Question: You can see the image in the middle.

Any idea how to move it down to match please?
My code is included as <URL>. There is some space bellow the image also and I couldn't erase it. Is there some way that would move it?
'''
<div id="menu">
<ul>
<li><span><a href="/1.html">Link 1</a></span>
</li>
<li><span><a href="/2.html">Link 2</a></span>
</li>
<li class='widthAuto'><a href="/3.html"><img src='https://www.google.co.in/images/icons/product/chrome-48.png' height='80' height="175px" alt="Domu"/></a>
</li>
<li><span><a href="/4.html">Link 4</a></span>
</li>
<li><span><a href="/5.html">Link 5</a></span>
</li>
</ul>
</div>
'''
'''
body {
width: auto;
background-image: url(blue4.jpg);
background-size: cover;
margin: 2px 0 0 0;
}
#menu {
height:210px;
line-height:36px;
margin:0 auto;
text-align:center;
width:800px;
padding:0;
}
#menu ul {
display: inline;
-webkit-padding-start: 0px;
-webkit-margin-before: 2x;
-webkit-margin-after: 0px;
margin:0;
font-size: 0;
}
#menu ul li {
text-algin:center;
display:inline;
font-family:Arial, sans-serif;
font-size:40px;
padding:0 0 10px 0;
margin:0;
text-decoration:none;
background-image:url(../Pics/Buttons/Menu/Menu.gif);
}
#menu a {
text-decoration:none;
color:#000000;
margin:10px 0;
padding:0;
min-width:100px !important;
display:inline-block;
}
#menu a:hover {
font-weight:bolder;
}
span {
width:100%;
font-size:30px;
border-left: 1px solid black;
border-right: 1px solid black;
}
.widthAuto {
width:auto;
}
'''
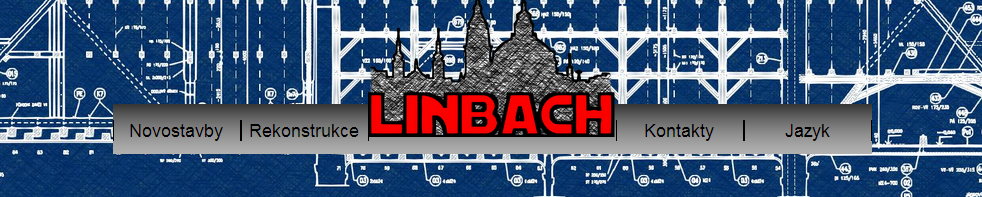
Answer: Try adding the following class
'''
#menu img{
position:relative;
top:20px;
}
'''